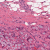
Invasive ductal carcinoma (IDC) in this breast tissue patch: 0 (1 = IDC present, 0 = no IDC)